Interaction volume radius: 5 \u00c5
Interaction volume height: 15 \u00c5
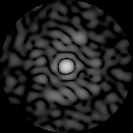
Disorder parameter: 0.8645